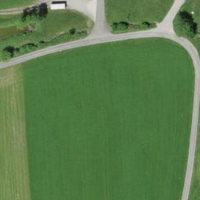
EUNIS habitat code: 24
Species observed at this site:
Geum rivale